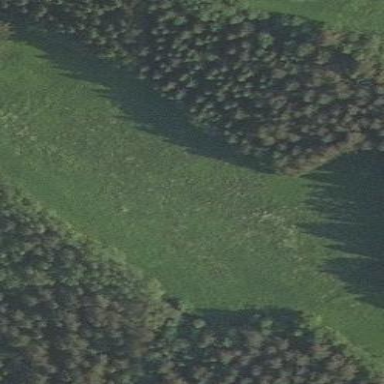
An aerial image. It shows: Beautiful meadow.